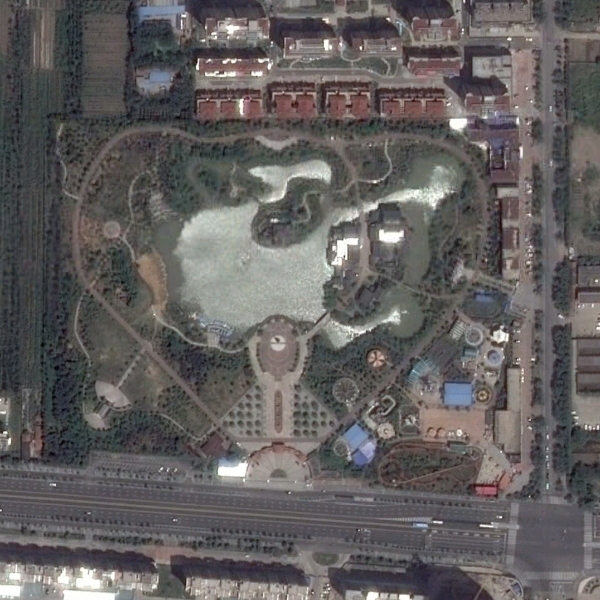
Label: Park